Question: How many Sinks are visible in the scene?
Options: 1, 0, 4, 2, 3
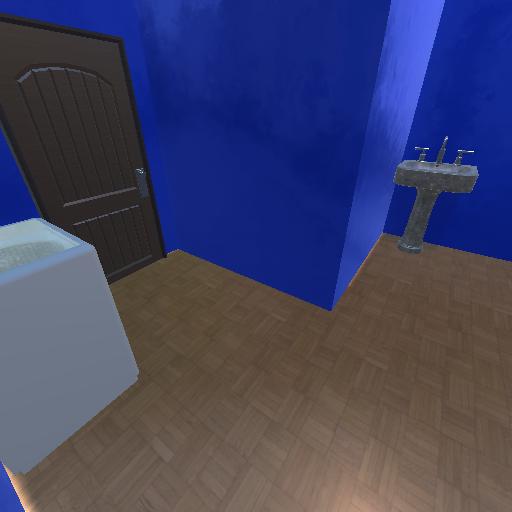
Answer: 1